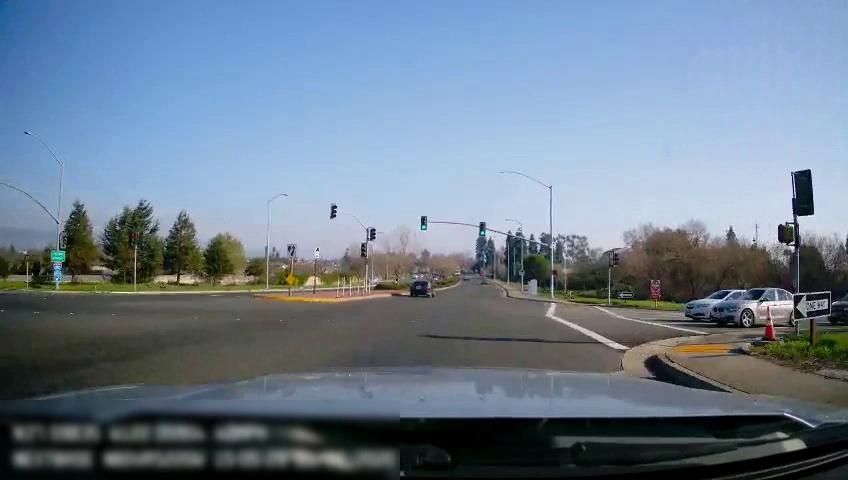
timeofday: Day
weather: Sunny
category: Drivable Space
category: Vehicles | Car
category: Vehicles | Car
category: Vehicles | Car
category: Vehicles | Car
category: Lanes | Alternate Lane
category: Lanes | Alternate Lane
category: Lanes | Alternate Lane
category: Traffic | Lights
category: Traffic | Signs
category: Traffic | Lights
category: Traffic | Lights
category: Traffic | Lights
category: Traffic | Lights
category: Traffic | Lights
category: Traffic | Signs
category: Traffic | Signs
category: Traffic | Lights
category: Traffic | Lights
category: Traffic | Signs
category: Traffic | Signs
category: Traffic | Lights
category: Traffic | Lights
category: Traffic | Signs
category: Traffic | Signs
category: Traffic | Signs
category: Traffic | Signs
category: Traffic | Signs